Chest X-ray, AP view. Patient: 29 years old, sex F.
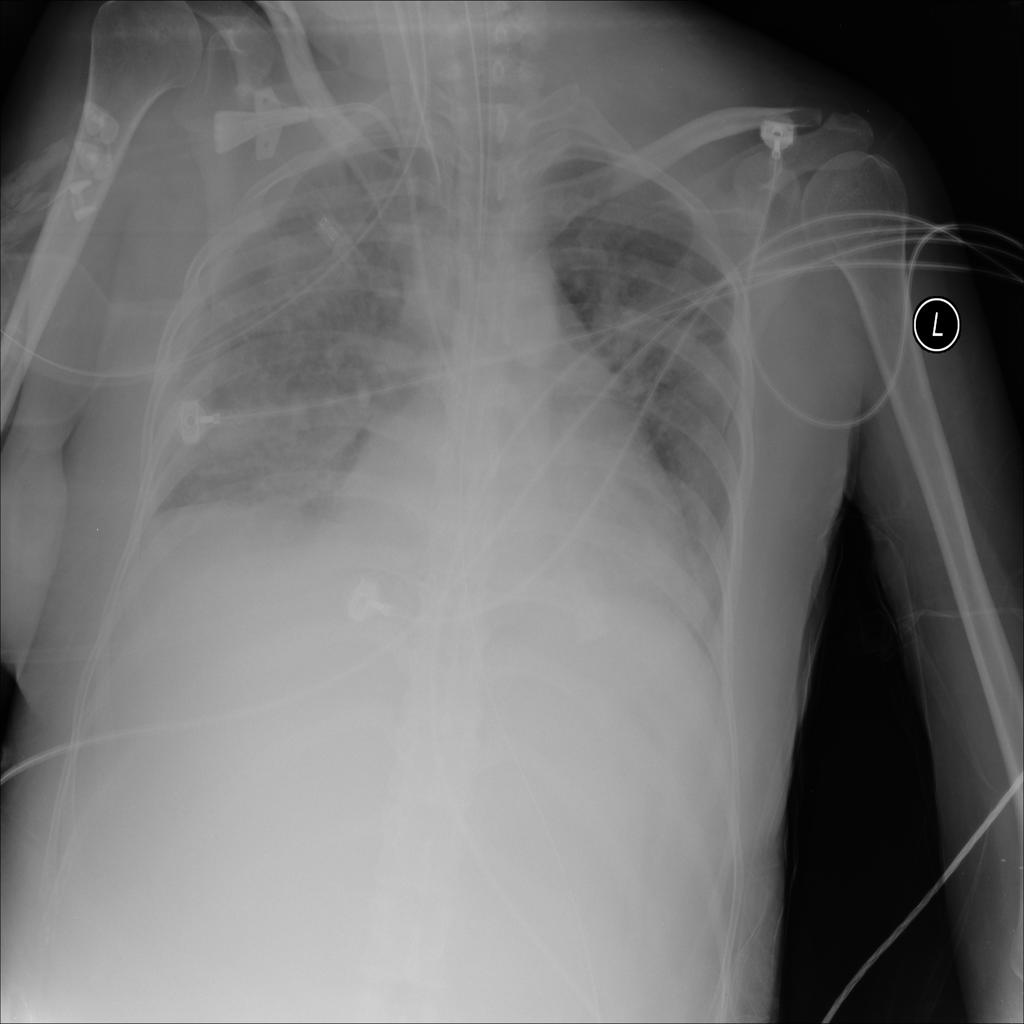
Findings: Infiltration